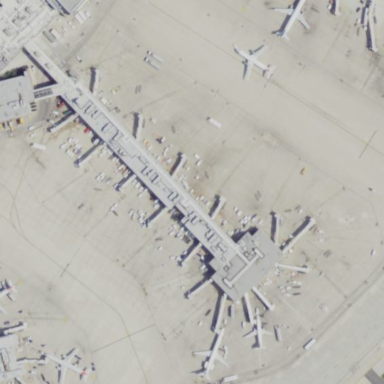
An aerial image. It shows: Apron at the airport.